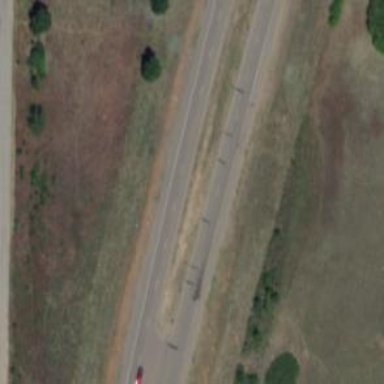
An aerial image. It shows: Primary highway that functions as expressway.